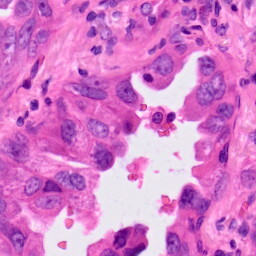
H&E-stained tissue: Lung